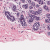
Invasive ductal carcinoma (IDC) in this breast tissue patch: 0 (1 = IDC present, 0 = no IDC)